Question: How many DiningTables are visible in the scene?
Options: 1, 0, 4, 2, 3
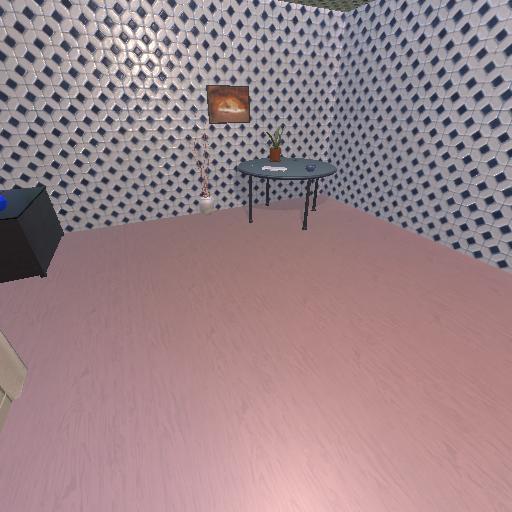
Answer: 1